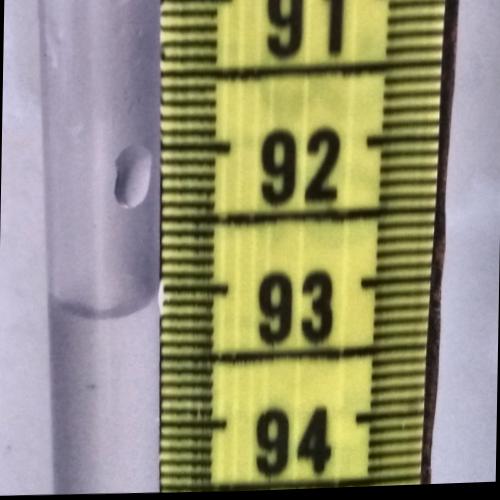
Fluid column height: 93.2 cm